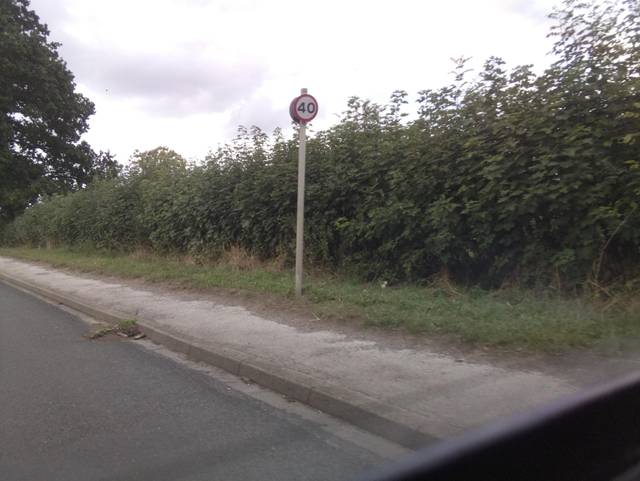
Region: United Kingdom
Coordinates: 54.017, -1.561